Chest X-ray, PA view. Patient: 64 years old, sex F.
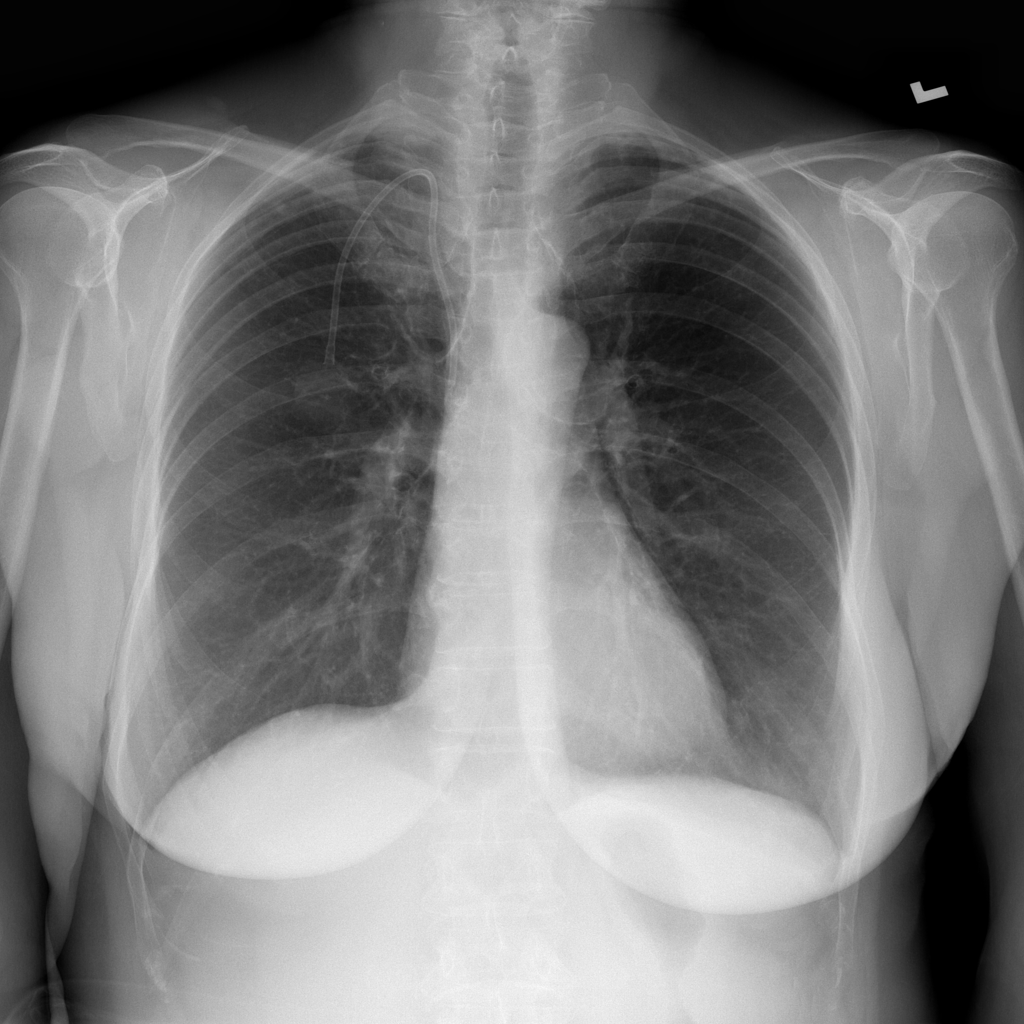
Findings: No Finding